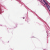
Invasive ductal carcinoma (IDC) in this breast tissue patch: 0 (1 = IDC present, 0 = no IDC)